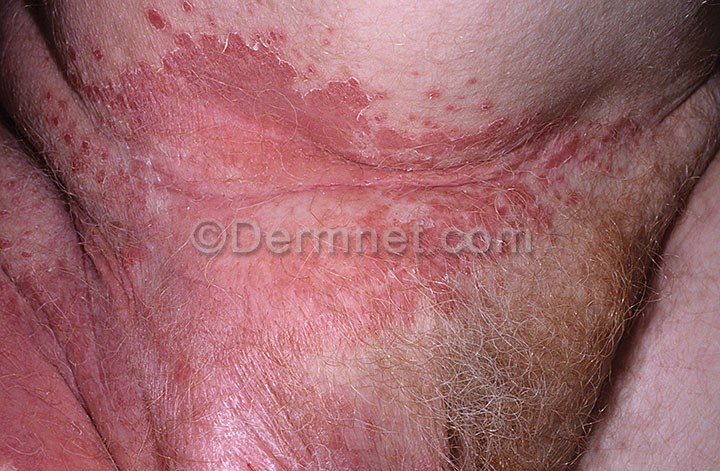
Disease: Tinea Ringworm Candidiasis and other Fungal Infections